Question: Let's say i have a point that exists on the road. Now i want to highlight that road using that point for about 1-1.5 Kilometer as highlighted in image below

any solution how to do this??
Thanks in Advance.
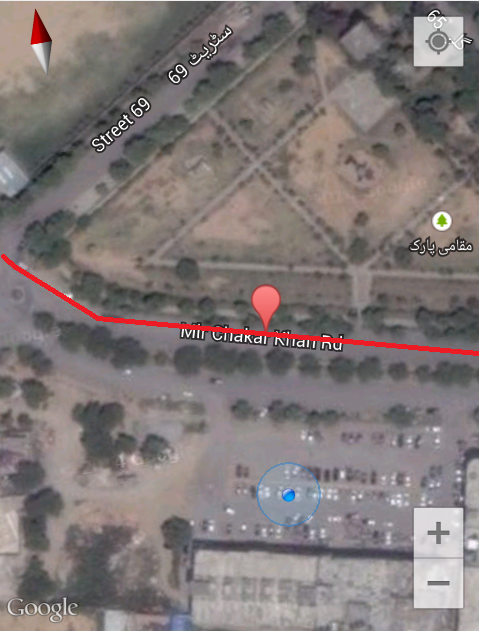
Answer: Here is the code. Hope it helps;
'''
public class SnapToRoad extends AsyncTask<Void, Void, Void> {
private static final String TAG = SnapToRoad.class.getSimpleName();
@Override
protected Void doInBackground(Void... params) {
Reader rd = null;
try {
URL url = new URL("http://maps.google.com/maps/api/directions/xml?origin=52.0,0&destination=52.0,0&sensor=true");
HttpURLConnection con = (HttpURLConnection) url.openConnection();
con.setReadTimeout(10000 /* milliseconds */);
con.setConnectTimeout(15000 /* milliseconds */);
con.connect();
if (con.getResponseCode() == 200) {
rd = new InputStreamReader(con.getInputStream());
StringBuffer sb = new StringBuffer();
final char[] buf = new char[1024];
int read;
while ((read = rd.read(buf)) > 0) {
sb.append(buf, 0, read);
}
Log.v(TAG, sb.toString());
}
con.disconnect();
} catch (Exception e) {
Log.e("foo", "bar", e);
} finally {
if (rd != null) {
try {
rd.close();
} catch (IOException e) {
Log.e(TAG, "", e);
}
}
}
return null;
}
'''